Field crop: tomato
Growth stage: 1
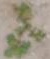
Species: portulaca